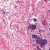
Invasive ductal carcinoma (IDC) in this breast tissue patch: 0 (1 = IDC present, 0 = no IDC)